Question: On hover of a button I am addding a border-bottom of 5px.
<URL>
The problem is the border bottom extends 1px too far on both the left and right side.

Does anyone know how to fix this?
'''
#main-nav li a {
display: block;
padding-top: 15px;
text-align: center;
height: 35px;
font-size: 18px;
line-height: 18px;
color: #fff;
text-decoration: none;
background-color: #00a0c8;
}
#main-nav li a:first-child, #main-nav li a:nth-child(2) {
width: 224px;
border-right: 1px solid #ffffff;
}
#main-nav li a:nth-child(3) {
width: 225px;
}
#main-nav li a:last-child {
width: 224px;
border-left: 1px solid #ffffff;
}
#main-nav a:hover {
height: 30px;
border-bottom: 5px solid #0BC6F5;
}
'''
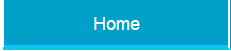
Answer: Since CSS borders 'miter' at the edges, you're going to notice that phenomenon. To work around this, I've created rules to highlight the 'li' BEHIND the 'a' that is on hover. This creates the effect that you are getting a clean border at the bottom. You can retain those white separators between your elements too then.
<URL>
CSS
'''
* {
margin: 0px;
padding: 0px;
outline: none;
}
#header {
background-color: #00a0c8;
min-height: 118px;
}
#headerContent {
width: 980px;
min-height: 118px;
margin: 0 auto;
background-color: #00a0c8;
}
nav {
width: 980px;
margin: 0 auto;
}
nav li {
border-left: 1px solid #fff; /* Added border to nav li */
display: block;
float: left;
height: 50px; /* Give it height */
}
#main-nav li:hover {
background: #0BC6F5; /* Give background color to li on hover */
}
nav li:first-child {
border-left: none;
}
#main-nav li a {
display: block;
padding-top: 15px;
text-align: center;
height: 35px;
font-size: 18px;
line-height: 18px;
color: #fff;
text-decoration: none;
background-color: #00a0c8;
}
#main-nav li a:first-child, #main-nav li a:nth-child(2) {
width: 224px;
}
#main-nav li a:nth-child(3) {
width: 225px;
}
#main-nav li a:last-child {
width: 224px;
}
#main-nav li a:hover {
height: 30px;
}
'''
Hope that helps.